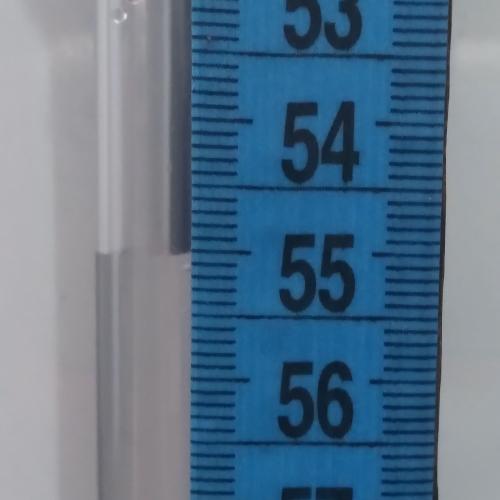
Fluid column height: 55.0 cm